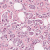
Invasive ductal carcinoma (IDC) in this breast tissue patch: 1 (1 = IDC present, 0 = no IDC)